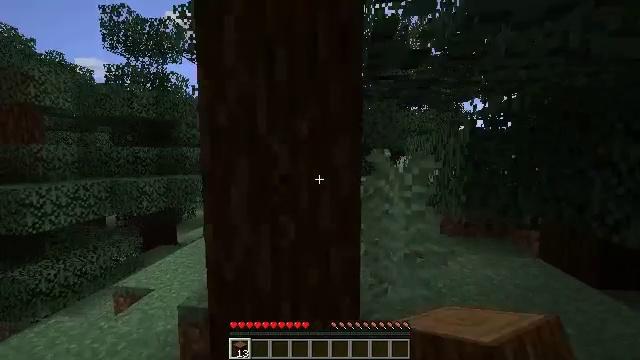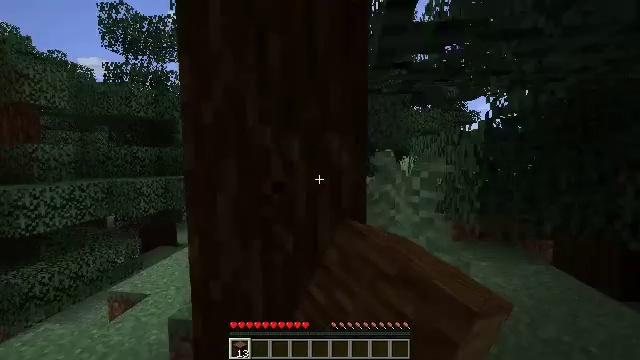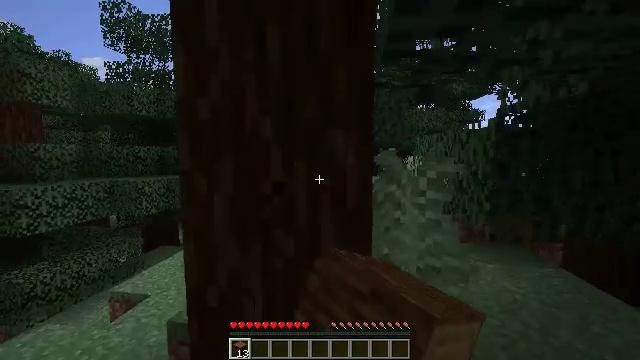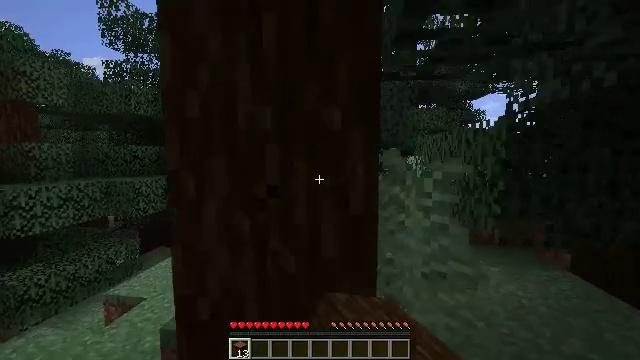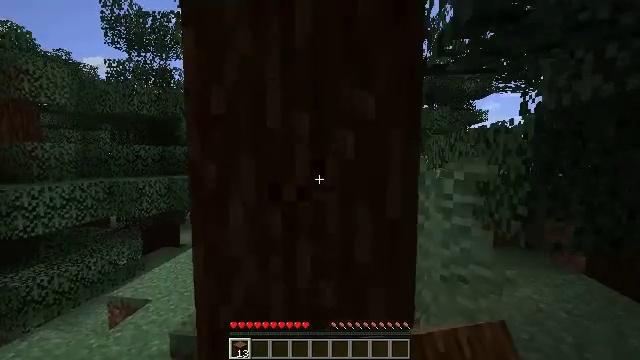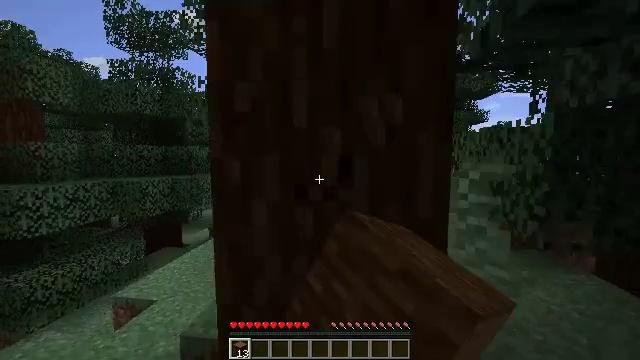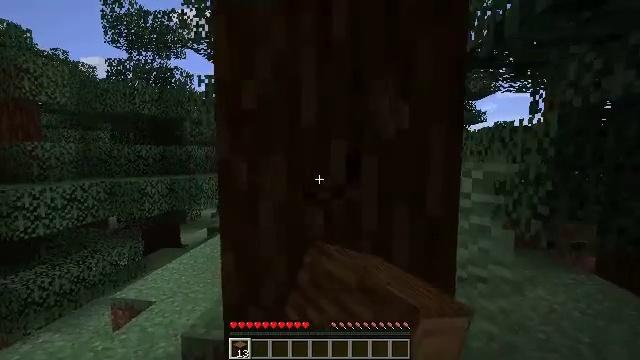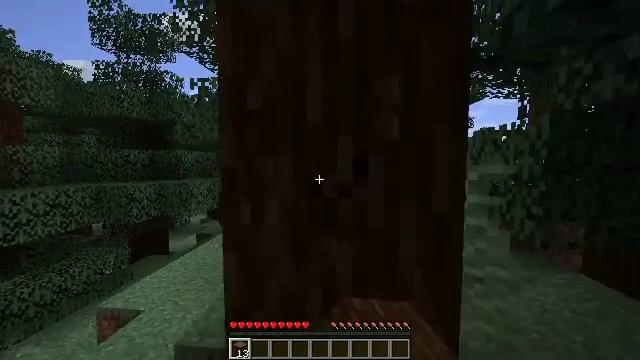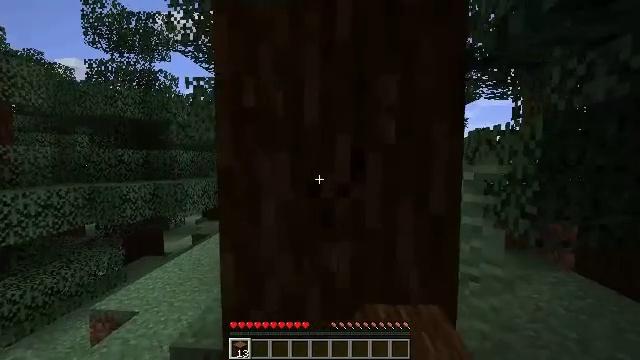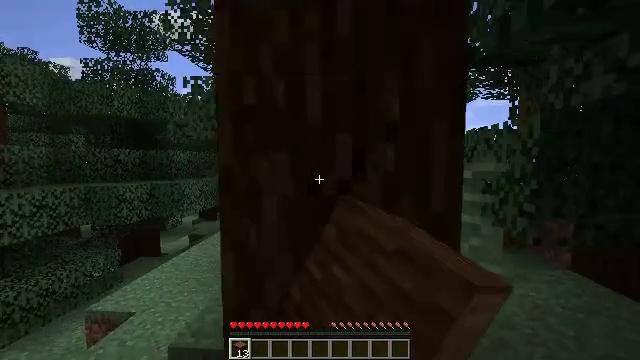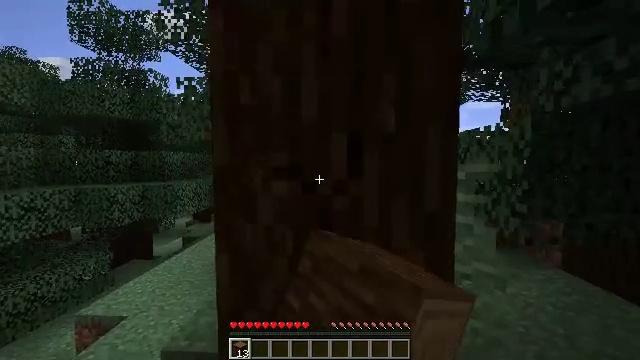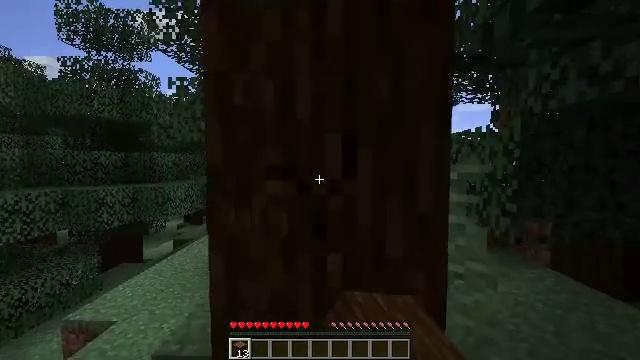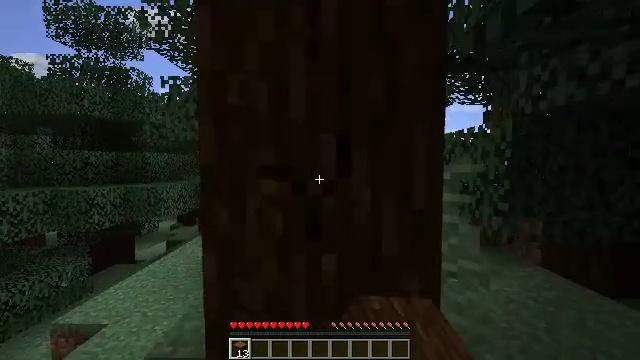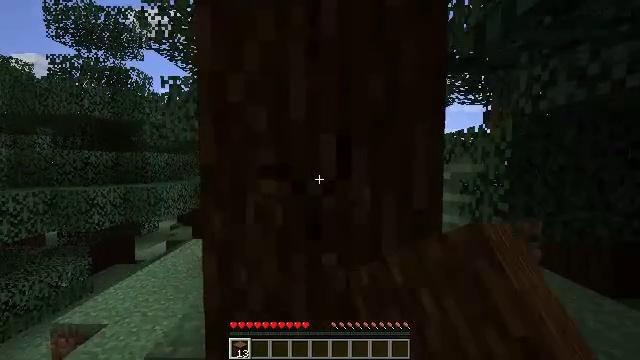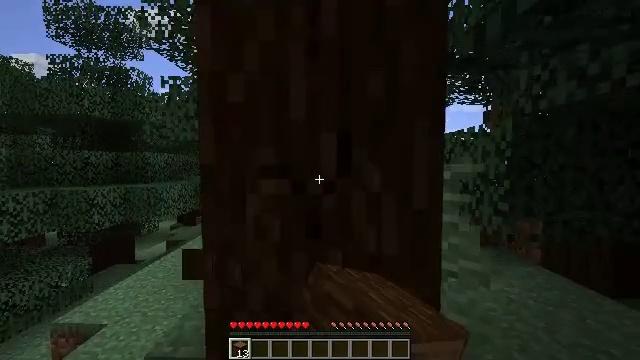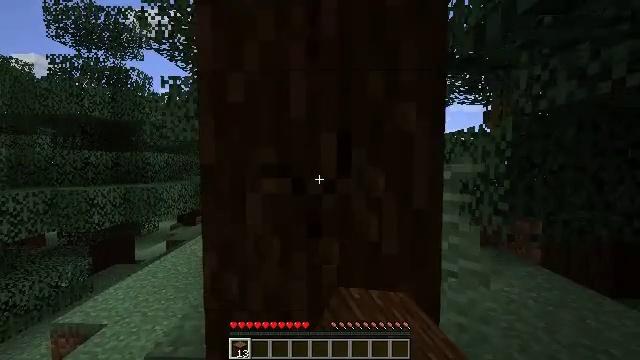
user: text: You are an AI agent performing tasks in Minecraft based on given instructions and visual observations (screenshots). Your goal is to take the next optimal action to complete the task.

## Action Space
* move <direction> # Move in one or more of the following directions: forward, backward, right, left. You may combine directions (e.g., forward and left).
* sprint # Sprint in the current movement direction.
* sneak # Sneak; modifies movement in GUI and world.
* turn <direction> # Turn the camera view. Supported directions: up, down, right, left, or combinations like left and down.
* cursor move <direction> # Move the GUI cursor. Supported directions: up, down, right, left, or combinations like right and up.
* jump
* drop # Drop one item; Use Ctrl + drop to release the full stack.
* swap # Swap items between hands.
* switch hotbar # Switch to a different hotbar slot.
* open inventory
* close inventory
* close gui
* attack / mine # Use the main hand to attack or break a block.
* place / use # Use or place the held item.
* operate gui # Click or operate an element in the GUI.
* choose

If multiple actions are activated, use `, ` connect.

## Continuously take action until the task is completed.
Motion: motion action
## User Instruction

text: Mine the spruce log from the forest.
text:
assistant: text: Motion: move forward, attack / mine
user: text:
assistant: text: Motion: attack / mine
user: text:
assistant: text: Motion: move left, attack / mine
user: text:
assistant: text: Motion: move left, attack / mine
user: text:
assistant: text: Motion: attack / mine
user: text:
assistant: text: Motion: attack / mine
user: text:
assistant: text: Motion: turn right and up, attack / mine
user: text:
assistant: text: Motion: attack / mine
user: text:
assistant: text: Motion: attack / mine
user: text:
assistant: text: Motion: turn right, attack / mine
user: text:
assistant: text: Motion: turn right, attack / mine
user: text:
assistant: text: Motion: turn right, attack / mine
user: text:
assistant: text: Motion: attack / mine
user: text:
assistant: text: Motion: attack / mine
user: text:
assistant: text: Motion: attack / mine
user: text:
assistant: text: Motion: sneak, attack / mine
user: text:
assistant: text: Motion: sneak, attack / mine
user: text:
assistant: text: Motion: sneak, attack / mine
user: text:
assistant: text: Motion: sneak, turn right and up, attack / mine
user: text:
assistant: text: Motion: sneak, turn up, attack / mine
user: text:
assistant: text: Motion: sneak, turn up, attack / mine
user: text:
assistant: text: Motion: sneak, attack / mine
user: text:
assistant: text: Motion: sneak, attack / mine
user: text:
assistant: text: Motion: sneak, attack / mine
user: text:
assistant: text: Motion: sneak, attack / mine
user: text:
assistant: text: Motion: sneak, attack / mine
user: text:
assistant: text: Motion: move left, sneak, attack / mine
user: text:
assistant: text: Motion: move left, sneak, attack / mine
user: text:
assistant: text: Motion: move left, sneak, attack / mine
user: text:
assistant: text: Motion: move left, sneak, attack / mine